Question: I have the following standard markup:
'''
<body>
<header><div class="wrapper">Header</div></header>
<div id="create">create something</div>
<div class="wrapper">Content</div>
<footer><div class="wrapper">footer</div></footer>
</body>
'''
and style:
'''
.wrapper {
width: 920px;
margin: 0 auto;
padding: 0 20px;
text-align: left;
}
'''
The thing I am having difficulty with is positioning the "create something" button, I would like it positioned as shown below...

The important points to note are that the button extends to the right into infinity, and it always takes up a width of "4 squares" of the centralised area, no matter what the browser width.
Any advice would be appreciated, thanks.
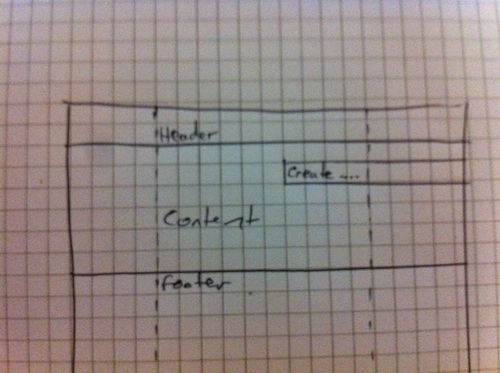
Answer: One element for the button and another element for the line that goes into the infinity and beyond..
The infinity element is partially hidden under '#wrap' or '#header' element's background.
<URL>
CSS:
'''
#wrap {
width: 400px;
margin: 0px auto;
background: #ffffff;
position: relative;
z-index: 10;
height: 600px;
}
#button,
#button_line {
position: absolute;
top: 40px;
right: 0px;
height: 20px;
background: #3a99ff;
}
#button {
width: 100px;
}
#button_line {
left: 50%;
z-index: 5;
}
'''
HTML:
'''
<div id="button_line"></div>
<div id="wrap">
<div id="button"></div>
</div>
'''